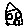
Label: house